Question: I have the following pie chart but cannot figure out how to get the margins to move closer to the rendered pie chart itself. I need to squeeze into some smaller real estate and it's overlapping other divs
Fiddle-><URL>

'''
<div id="container3" class="container3" style="width: 120px; height: 130px; margin: -25px 0px -80px -20px; padding-bottom: -10px; border-width:1px; border-style: solid"></div>
'''
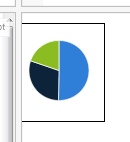
Answer: Highcharts leaves room for the labels and titles, etc. A couple of things to do to get rid of the space:
- -
It seems to me one or the other should work. But, if I just do the 1st, the chart is a little too small and if I just do the 2nd, the chart is a little too big.
'''
$('#container').highcharts({
chart: {
type:'pie',
borderWidth: 1,
plotBorderWidth: 0,
spacingBottom: 0,
spacingTop:0,
spacingLeft:0,
spacingRight:0,
margin: [0, 0, 0, 0]
},
title: {
text:''
},
plotOptions: {
pie: {
size:300,
dataLabels: {
enabled: false,
}
}
},
series: [{
data: [29.9, 71.5, 106.4, 129.2, 144.0, 176.0, 135.6, 148.5, 216.4, 194.1, 95.6, 54.4]
}]
});
'''
<URL>
<URL>